Question: I want to build a class for a custom 'dice'. But it should also provide the following:
1. Every side can contain an other dice
2. The number of sides should be dynamically expandable, but must at least contain one Logically the dice need to have a currentSide
3. Every side has a property, which provides the content of this side (on a D6, it would be "4")
So far so good, I went and made two classes 'dice' and 'side' and gave them the properties I think they needed.
'''
public class Side
{
//public bool HasDice { get { return Dice != null; } } - Removed not needed
public Dice Dice { get; set; }
public string Value { get; set; }
}
public class Dice
{
public ObservableCollection<Side> Sides { get; set; }
public string Name { get; set; }
public Side CurrentSide { get; set; }
}
'''
Is this right, I never made any recursive classes so I'm not sure ?
Also how am I able to detect if the same dice and side are "endlessly" referring to them self.
Like:
'''
D1.CurrentSide = Side1; Side1.Dice = D1;
'''
Should I check this when building objects ?
Edit:

- If D1 rolls S2 then D2 shouldn't be rolled. Also 'D2.Dice = Null'.- If D1 rolls S1 then D2 should be rolled.- If D2 rolls S1 then D3 should be rolled.-
D3 and D4 shouldn't trigger any roll.
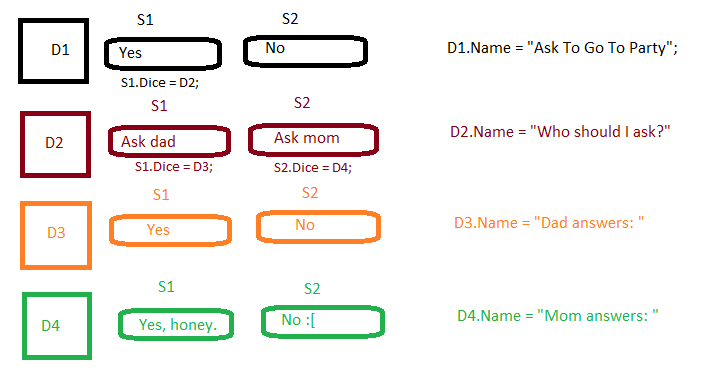
Answer: What you are making is called a <URL> is always in some state, but can change the state as a consequence of performing some action. Depending on the logic it can be quite acceptable that the machine can be in the same state more than once. So, I wouldn't bother too much about loops in the machine's logic. If a user wants the loop then let him have it, as long as the machine can reach some final state and program reaches the end of execution.